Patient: sex F, age 78
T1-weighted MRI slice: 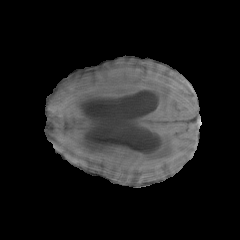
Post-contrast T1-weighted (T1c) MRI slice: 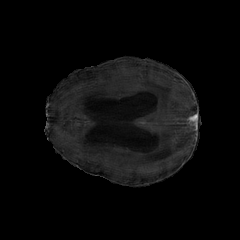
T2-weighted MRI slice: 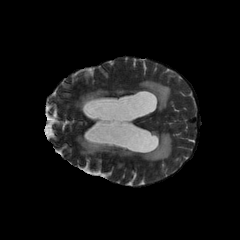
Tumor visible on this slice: yes
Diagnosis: Glioblastoma, IDH-wildtype
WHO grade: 4